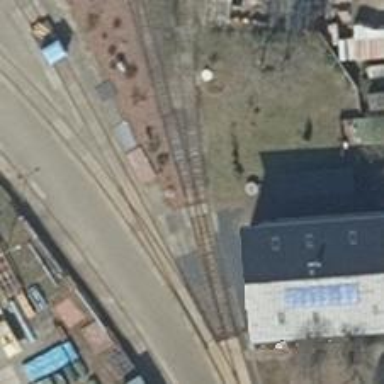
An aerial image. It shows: Railway switch.